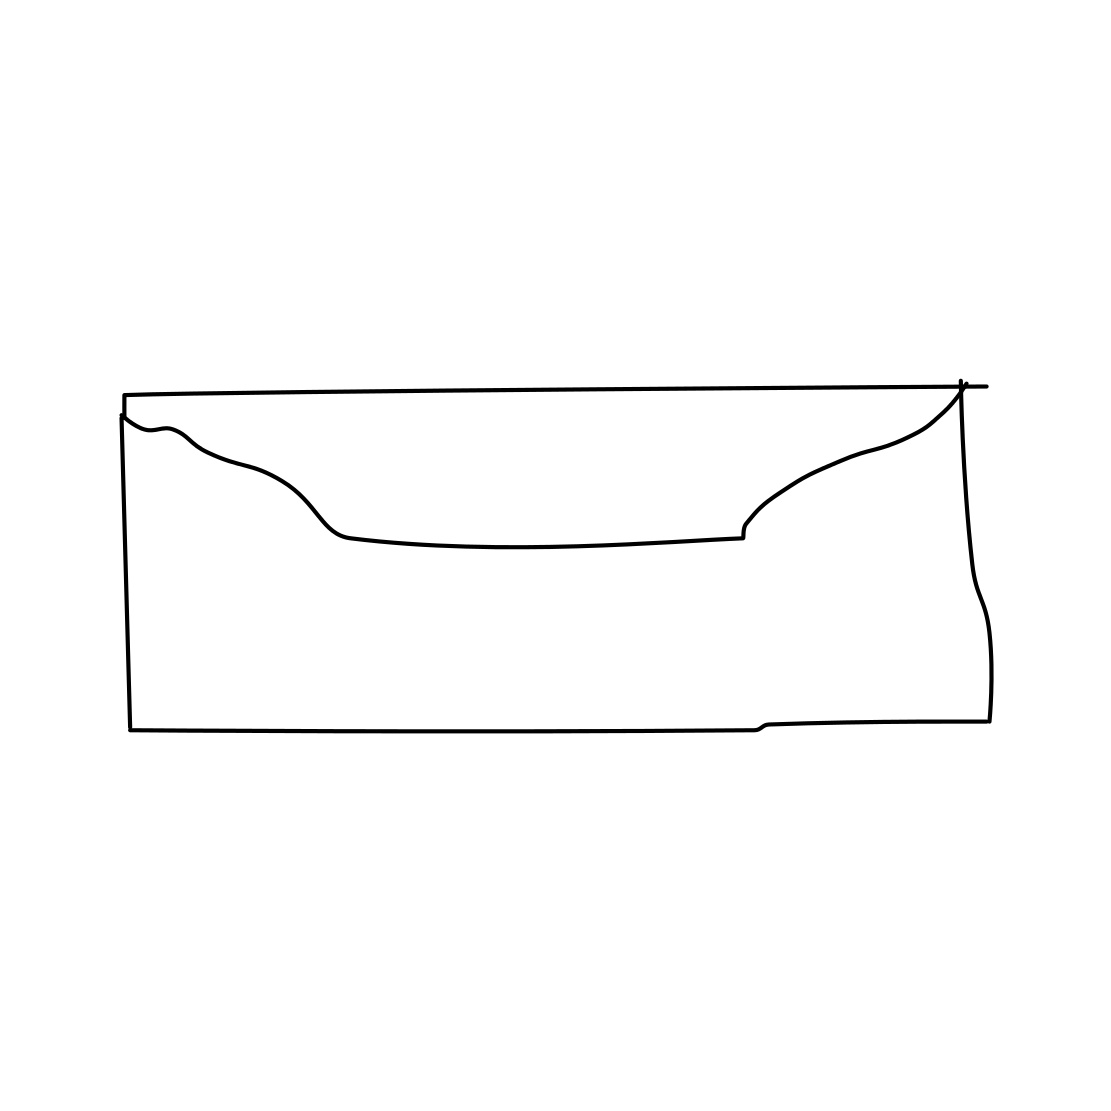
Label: envelope